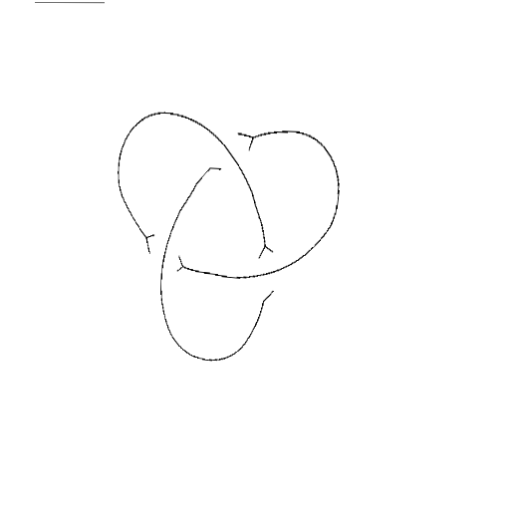
Crossing number: 3